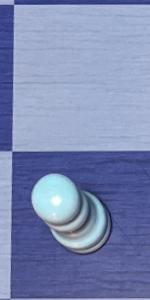
Label: Pawn_White